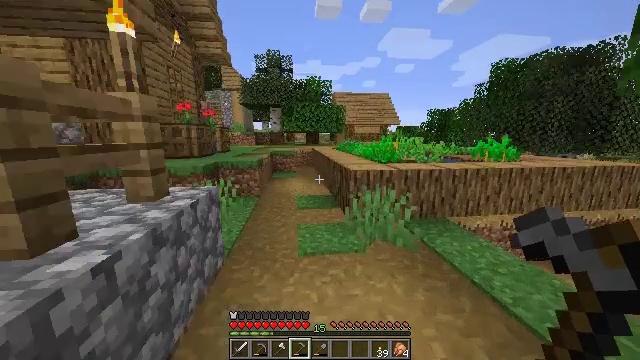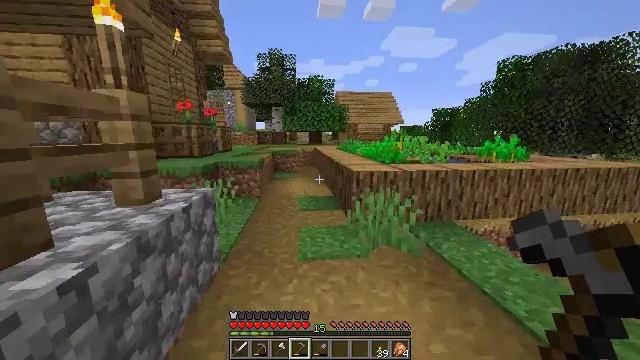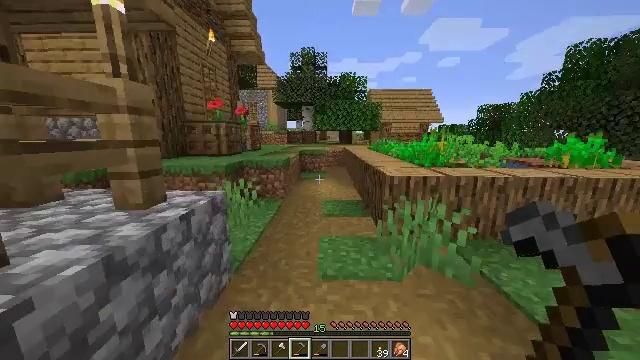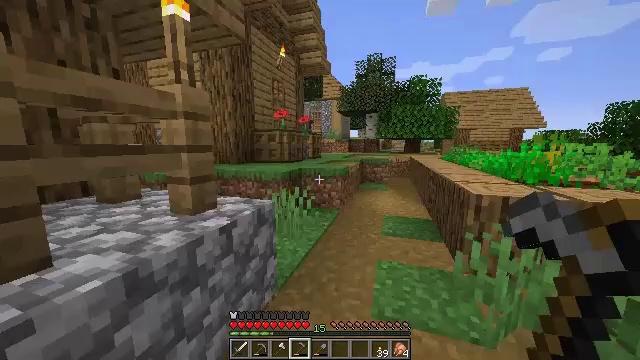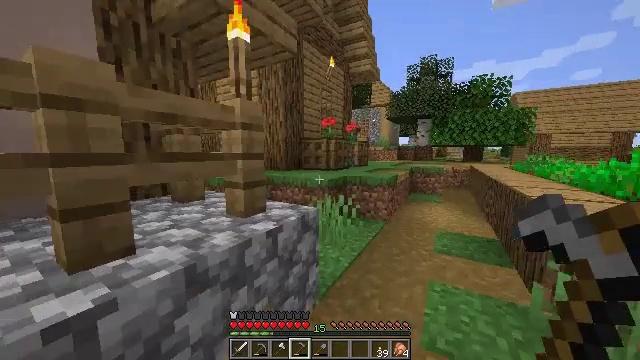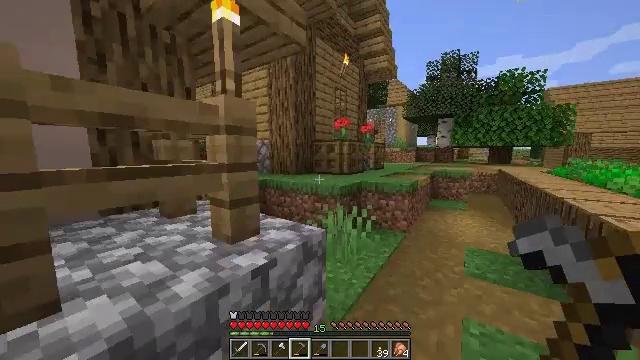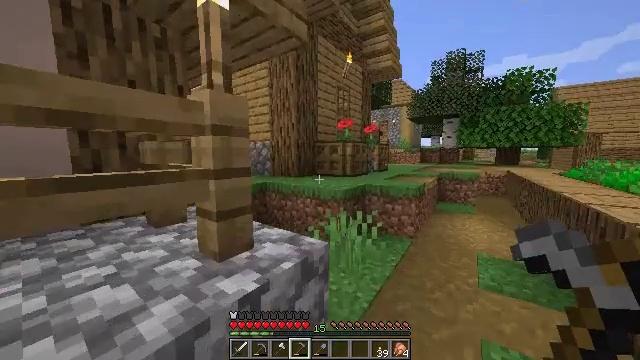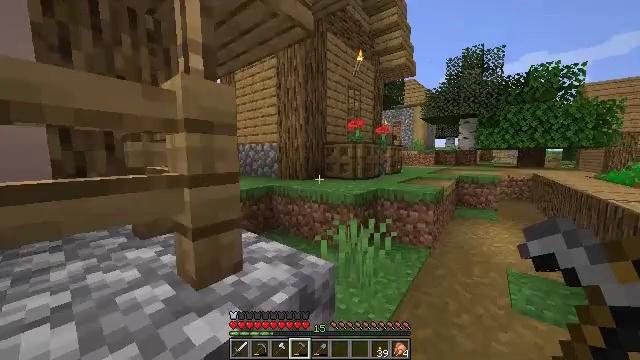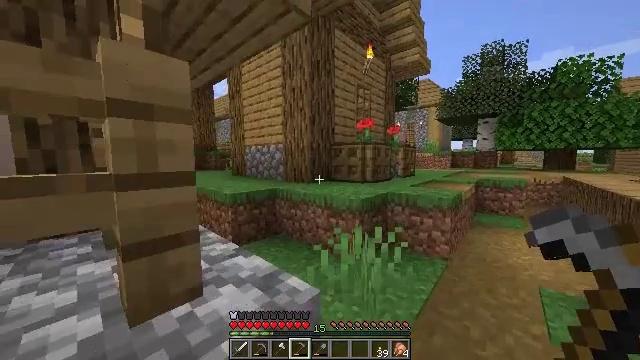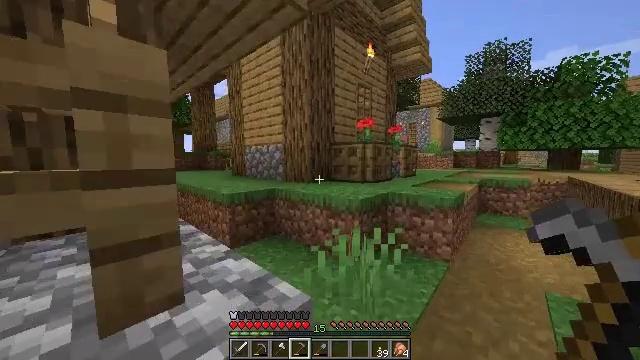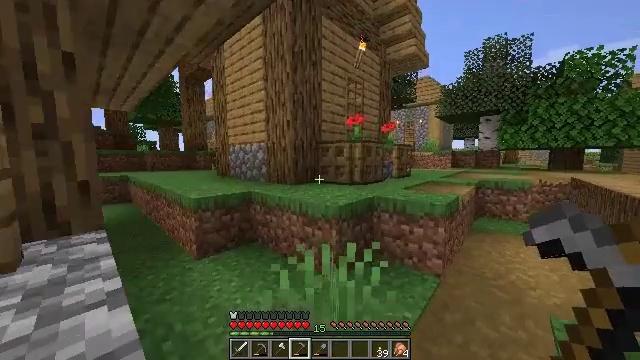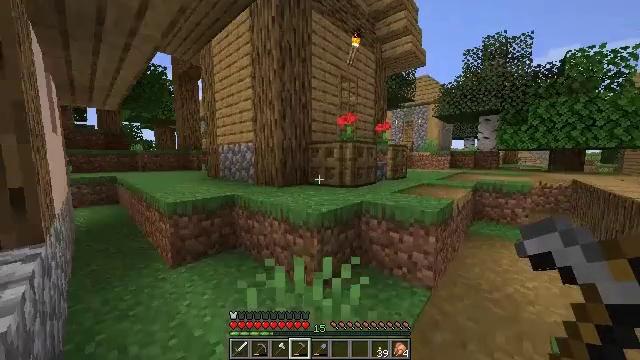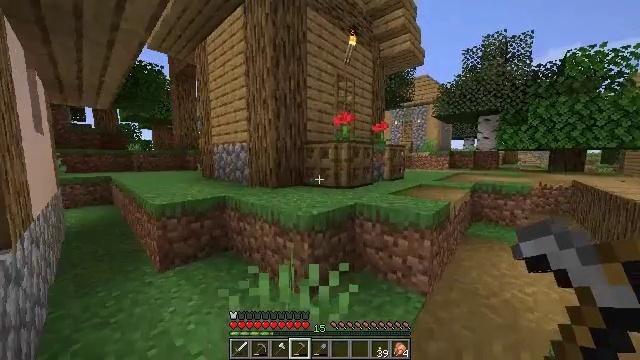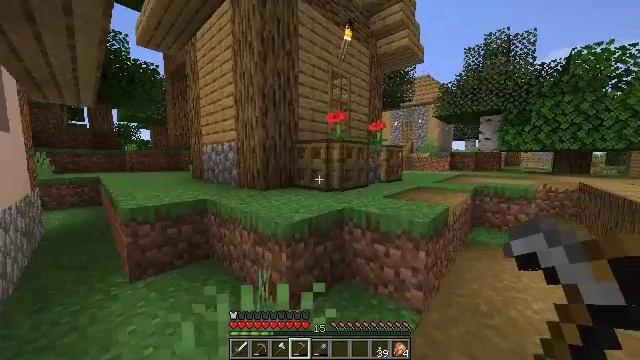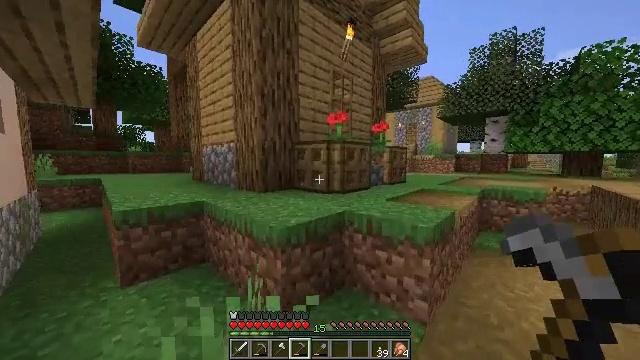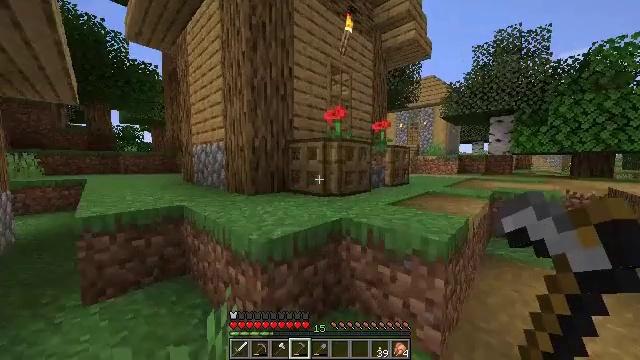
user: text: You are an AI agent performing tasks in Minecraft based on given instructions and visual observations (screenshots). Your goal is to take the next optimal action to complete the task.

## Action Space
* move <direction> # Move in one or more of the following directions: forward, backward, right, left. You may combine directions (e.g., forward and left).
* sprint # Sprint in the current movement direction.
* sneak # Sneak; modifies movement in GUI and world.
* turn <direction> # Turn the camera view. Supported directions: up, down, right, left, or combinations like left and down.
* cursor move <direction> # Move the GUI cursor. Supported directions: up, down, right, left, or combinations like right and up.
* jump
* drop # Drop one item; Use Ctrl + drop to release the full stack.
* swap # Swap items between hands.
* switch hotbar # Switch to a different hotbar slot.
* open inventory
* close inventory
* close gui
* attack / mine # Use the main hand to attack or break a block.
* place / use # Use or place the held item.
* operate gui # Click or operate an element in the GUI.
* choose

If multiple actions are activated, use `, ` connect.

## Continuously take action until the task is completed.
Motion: motion action
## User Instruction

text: Trim the tree by mining oak leaves.
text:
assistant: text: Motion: move forward, sprint
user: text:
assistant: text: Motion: move forward, sprint, turn left
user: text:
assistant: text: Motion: move forward, sprint, turn left and up
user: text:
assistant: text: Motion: move forward, sprint, turn left and up
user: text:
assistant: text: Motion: move forward, sprint, turn left
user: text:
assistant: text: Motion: move forward, sprint
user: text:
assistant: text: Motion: move forward and move right, sprint, turn left
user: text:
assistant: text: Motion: move forward and move right, sprint, turn left
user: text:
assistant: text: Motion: move forward and move right, sprint
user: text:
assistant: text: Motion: move forward and move right, sprint
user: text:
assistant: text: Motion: move forward and move right, sprint
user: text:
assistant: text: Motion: move forward and move right, sprint
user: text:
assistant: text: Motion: move forward, sprint
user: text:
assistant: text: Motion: move forward, sprint
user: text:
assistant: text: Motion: move forward, sprint
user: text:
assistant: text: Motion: move forward and move right, sprint
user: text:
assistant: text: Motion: move forward and move right, sprint, jump
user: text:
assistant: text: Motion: move forward and move right, sprint, jump
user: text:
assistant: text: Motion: move forward and move right, sprint, jump
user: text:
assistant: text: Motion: move forward and move right, sprint, jump
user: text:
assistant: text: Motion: move forward and move right, sprint, jump
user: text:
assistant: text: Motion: move forward and move right, sprint, jump
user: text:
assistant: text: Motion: move forward and move right, sprint, turn left
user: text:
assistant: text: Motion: move forward and move right, sprint, turn left
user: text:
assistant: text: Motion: move forward and move right, sprint, turn left, jump
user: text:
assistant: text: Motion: move forward and move right, turn left, jump
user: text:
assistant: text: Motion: move forward and move right, turn left and down, jump
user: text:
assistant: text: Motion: move forward and move right, turn left and down, jump
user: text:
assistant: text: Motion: move forward and move right, turn left and down, jump
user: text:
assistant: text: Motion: move forward and move left, turn left and down